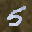
Label: 5